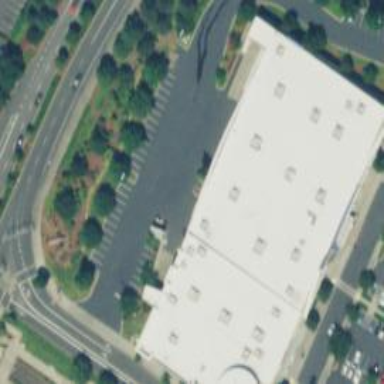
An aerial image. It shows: Building.